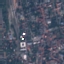
Land use / land cover: Industrial